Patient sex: F
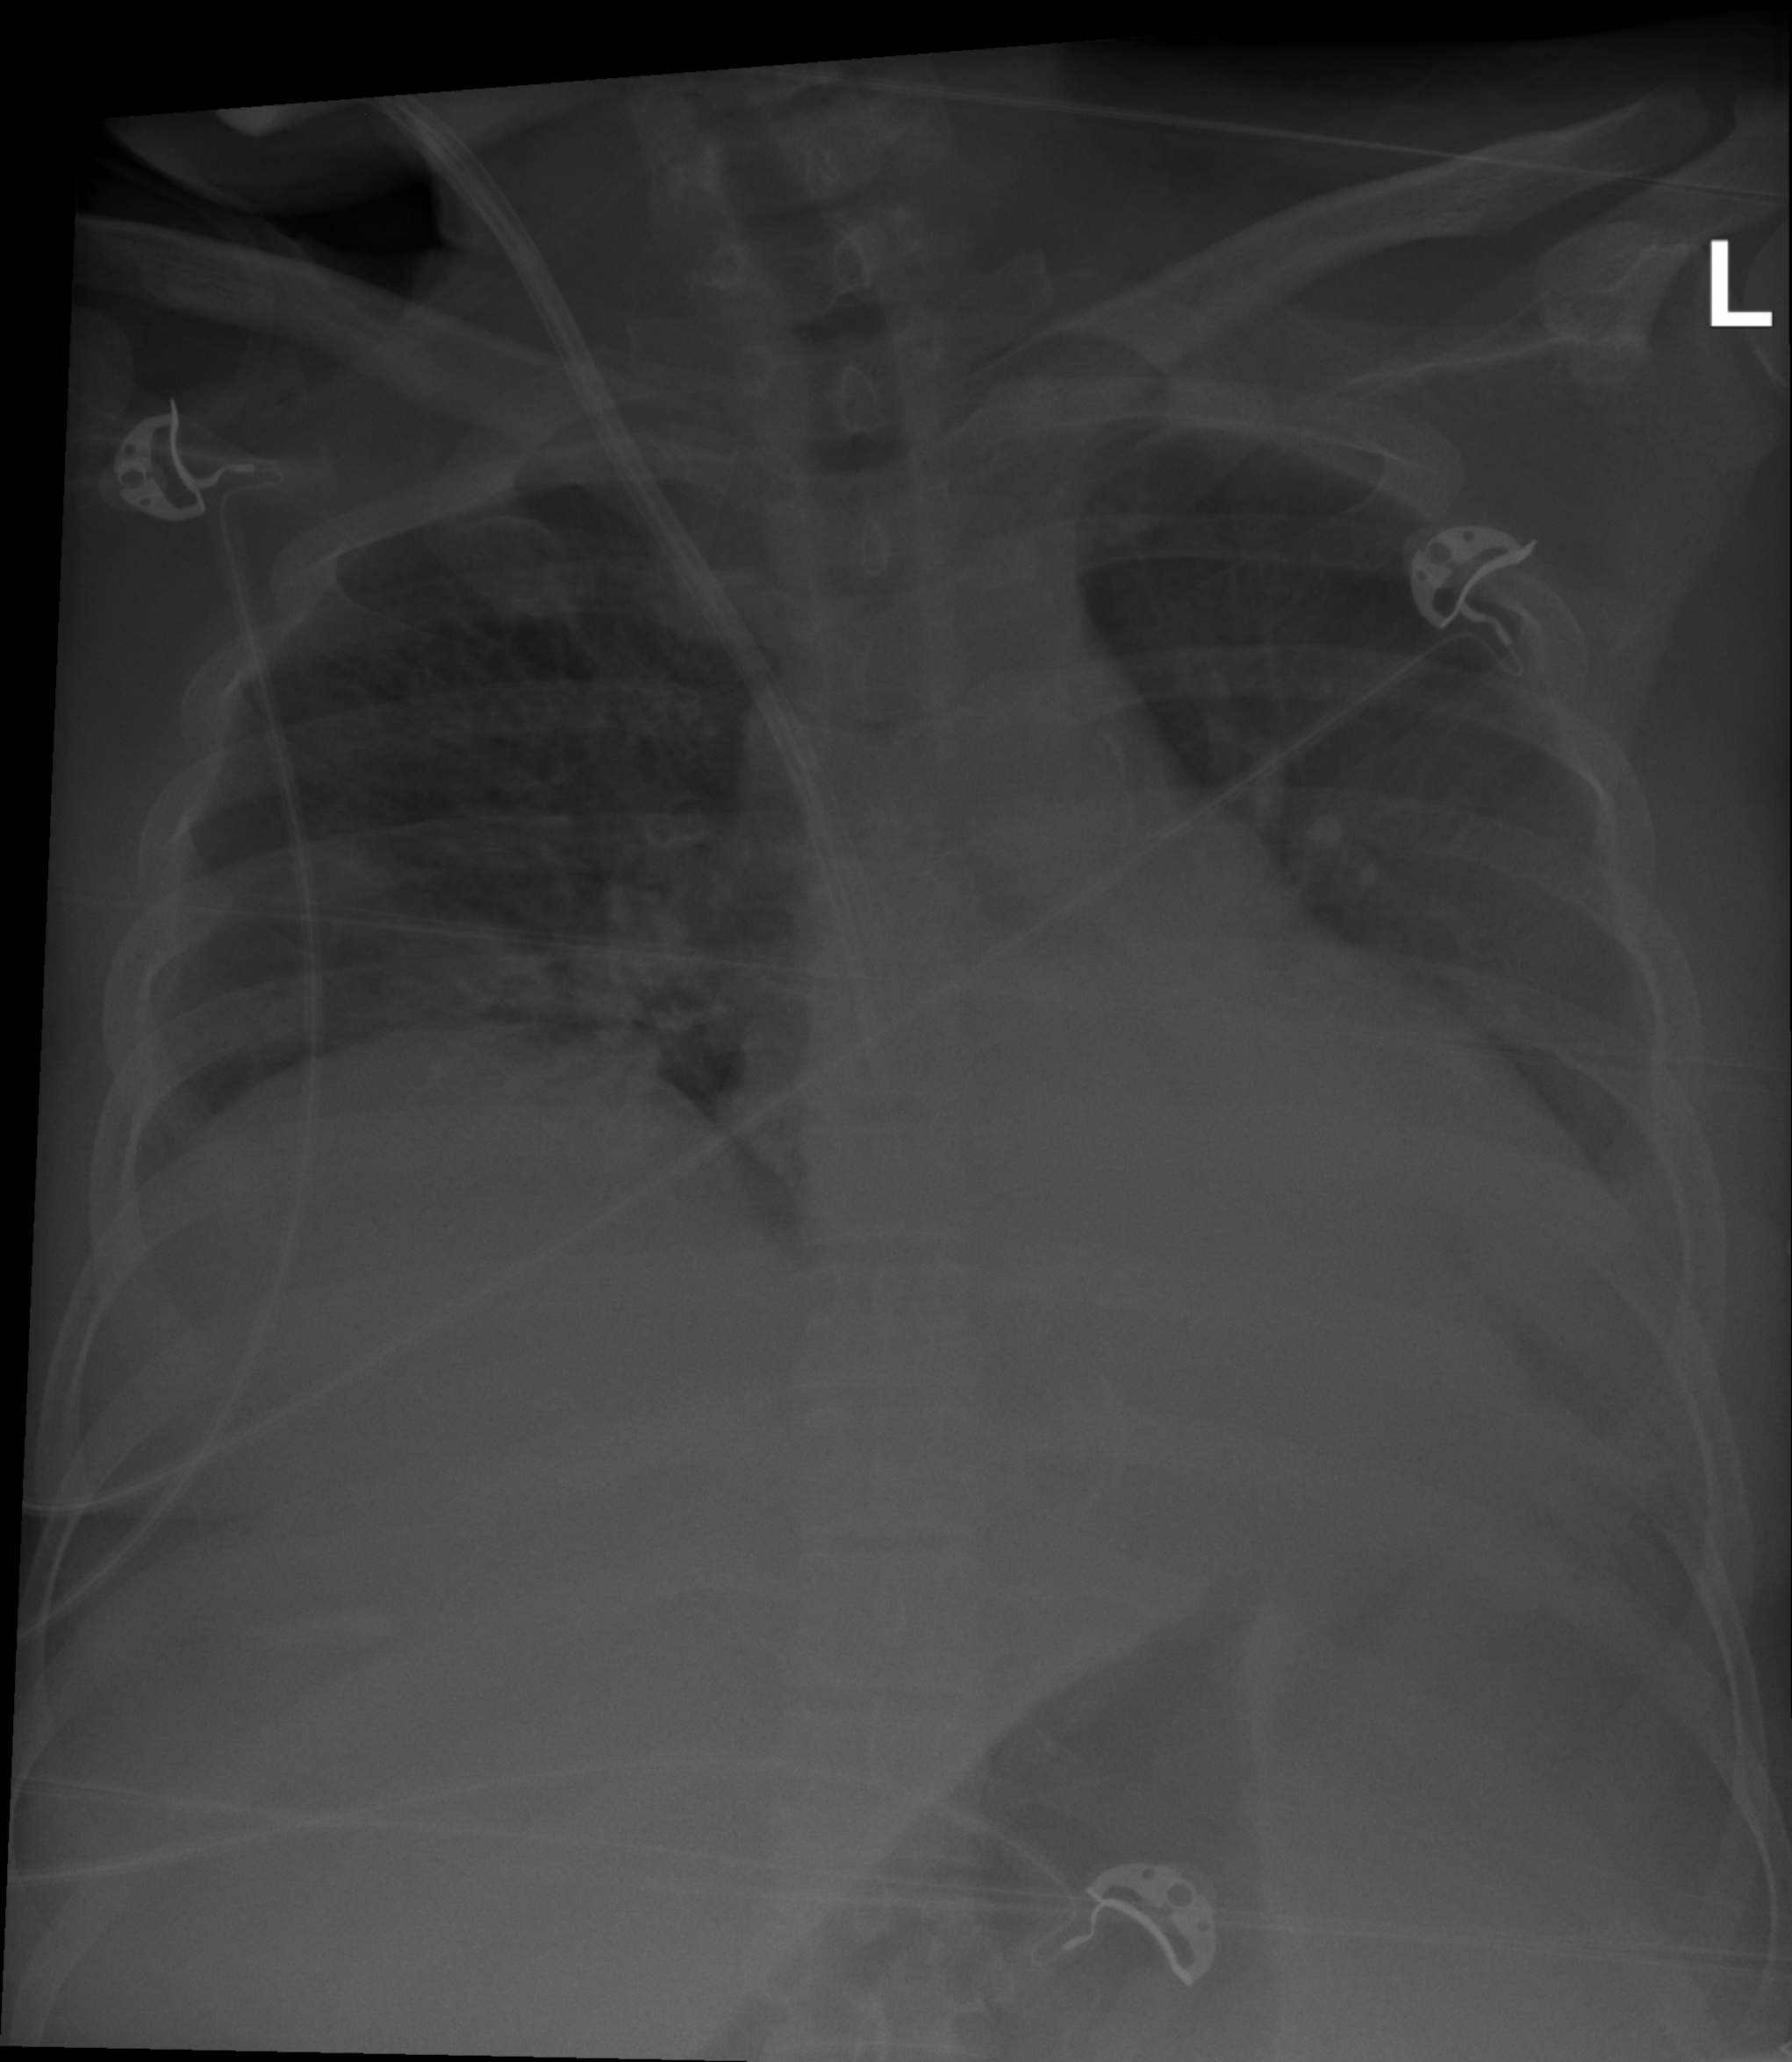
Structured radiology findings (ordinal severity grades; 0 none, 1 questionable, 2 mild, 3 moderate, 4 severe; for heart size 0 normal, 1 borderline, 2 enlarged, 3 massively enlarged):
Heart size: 2
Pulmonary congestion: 2
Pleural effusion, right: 0
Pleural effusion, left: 0
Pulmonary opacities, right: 2
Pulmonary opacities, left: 0
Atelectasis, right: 2
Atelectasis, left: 2